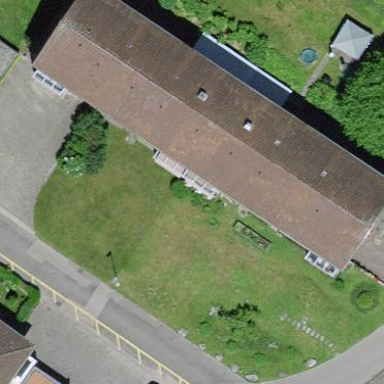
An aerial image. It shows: Residential building.